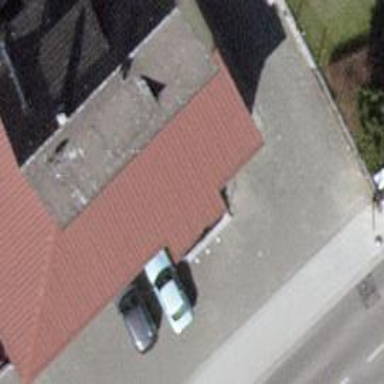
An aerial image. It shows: Restaurant.